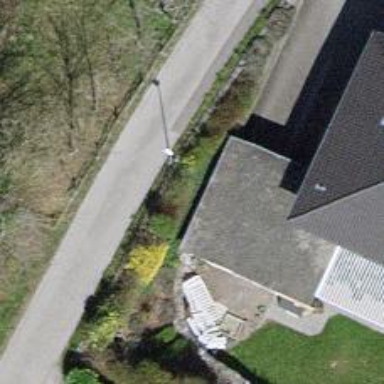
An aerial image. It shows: Asphalt road in residential area.